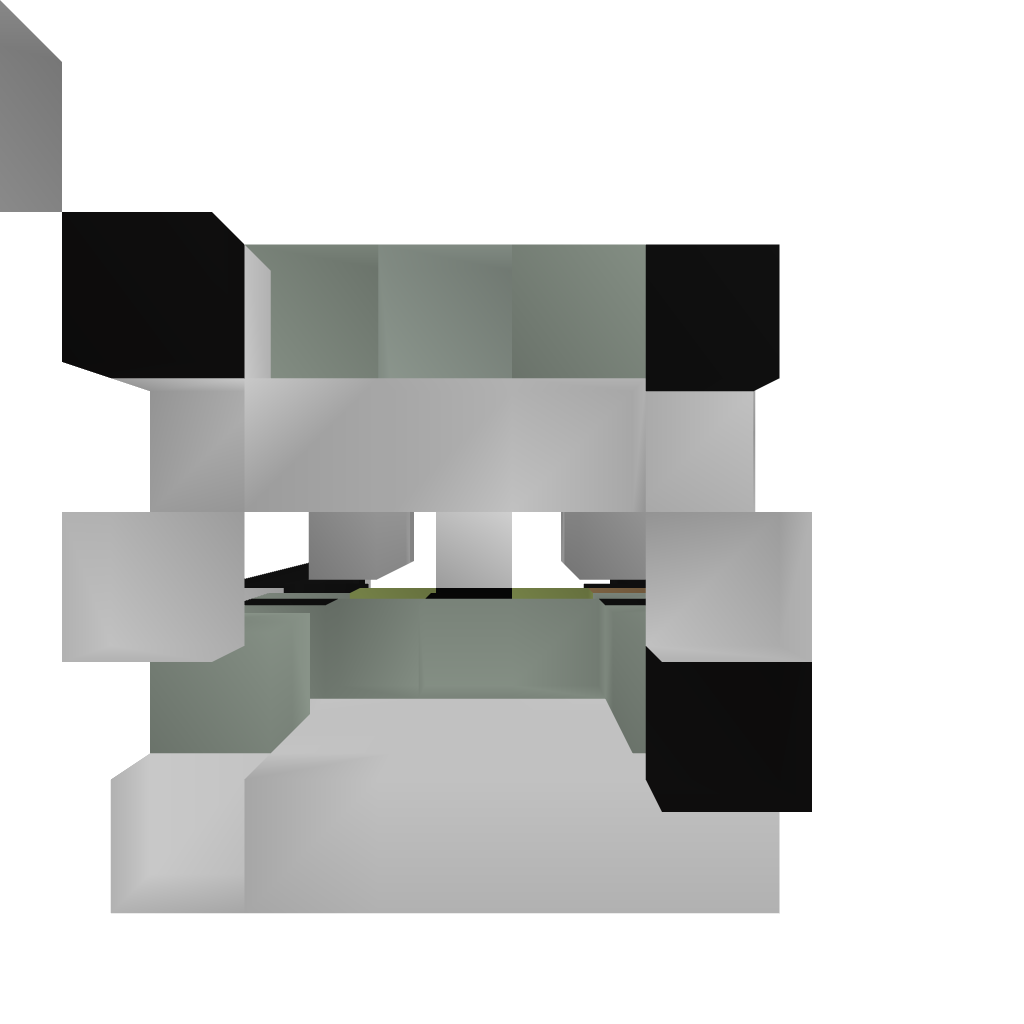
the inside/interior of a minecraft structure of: Cannon rapid fire